Aerial crown-view tile of a tropical tree (Barro Colorado Island, Panama), acquired 20250715:
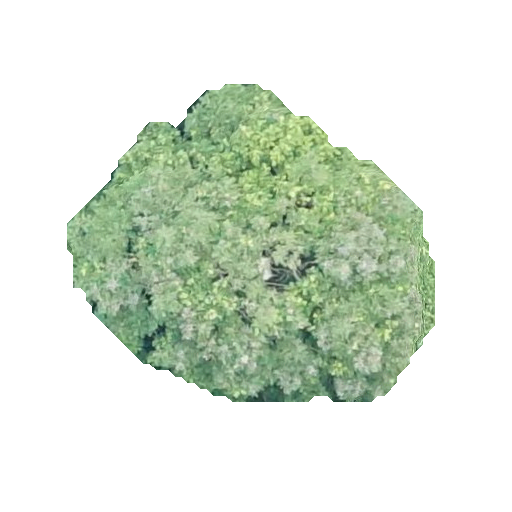
Species: Dipteryx oleifera
GBIF accepted scientific name: Dipteryx oleifera
Crown area: 124.571 m²